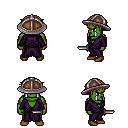
a pixel art fantasy rpg character, male body template, orc, green skin, purple robe, red pants, dark blonde short bangs hairstyle, chain helm, brown shoes, dagger, four views (front, back, left, right), 2x2 character sprite sheet, small pixel art, hard edges, no anti-aliasing